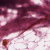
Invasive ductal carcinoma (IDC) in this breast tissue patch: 0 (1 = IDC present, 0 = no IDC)